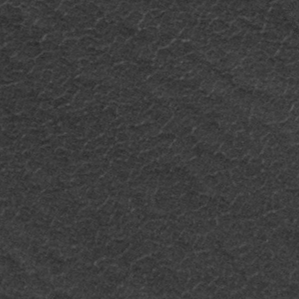
Label: frost